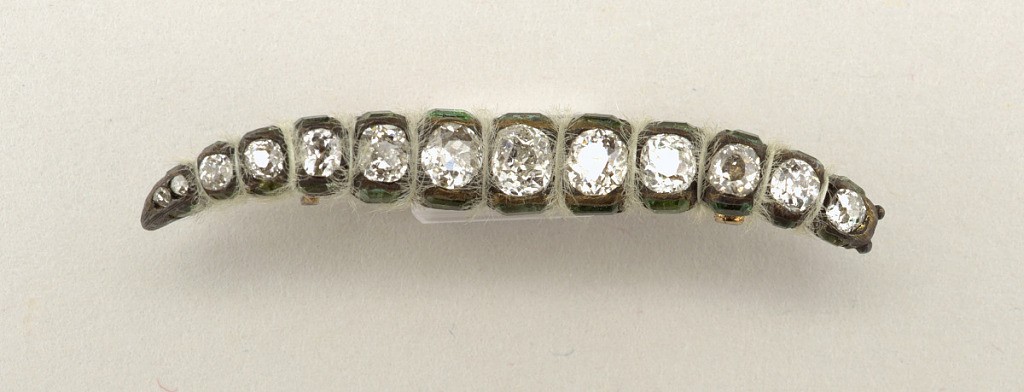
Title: Veil pin
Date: ca. 1860
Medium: Gold, emeralds, diamonds, silver
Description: Pin In the form of a caterpillar, with hairs between body segements; diamonds along back, emeralds along flanks.